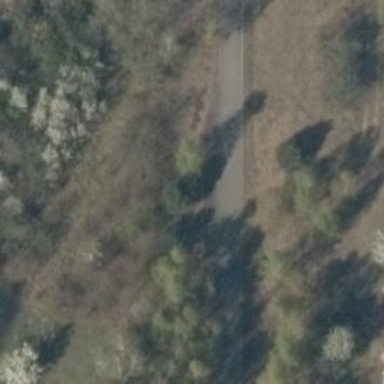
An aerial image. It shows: Passing place on the road.